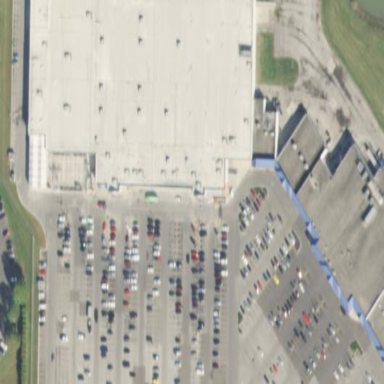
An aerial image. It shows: Mall.